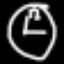
Label: clock